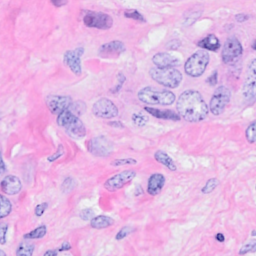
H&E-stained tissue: Breast